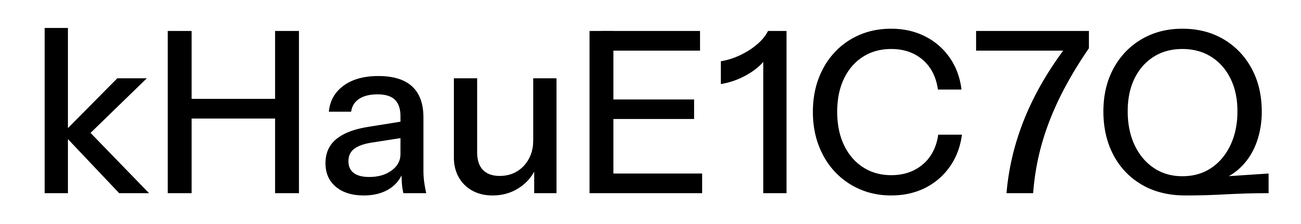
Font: InstrumentSans_Medium